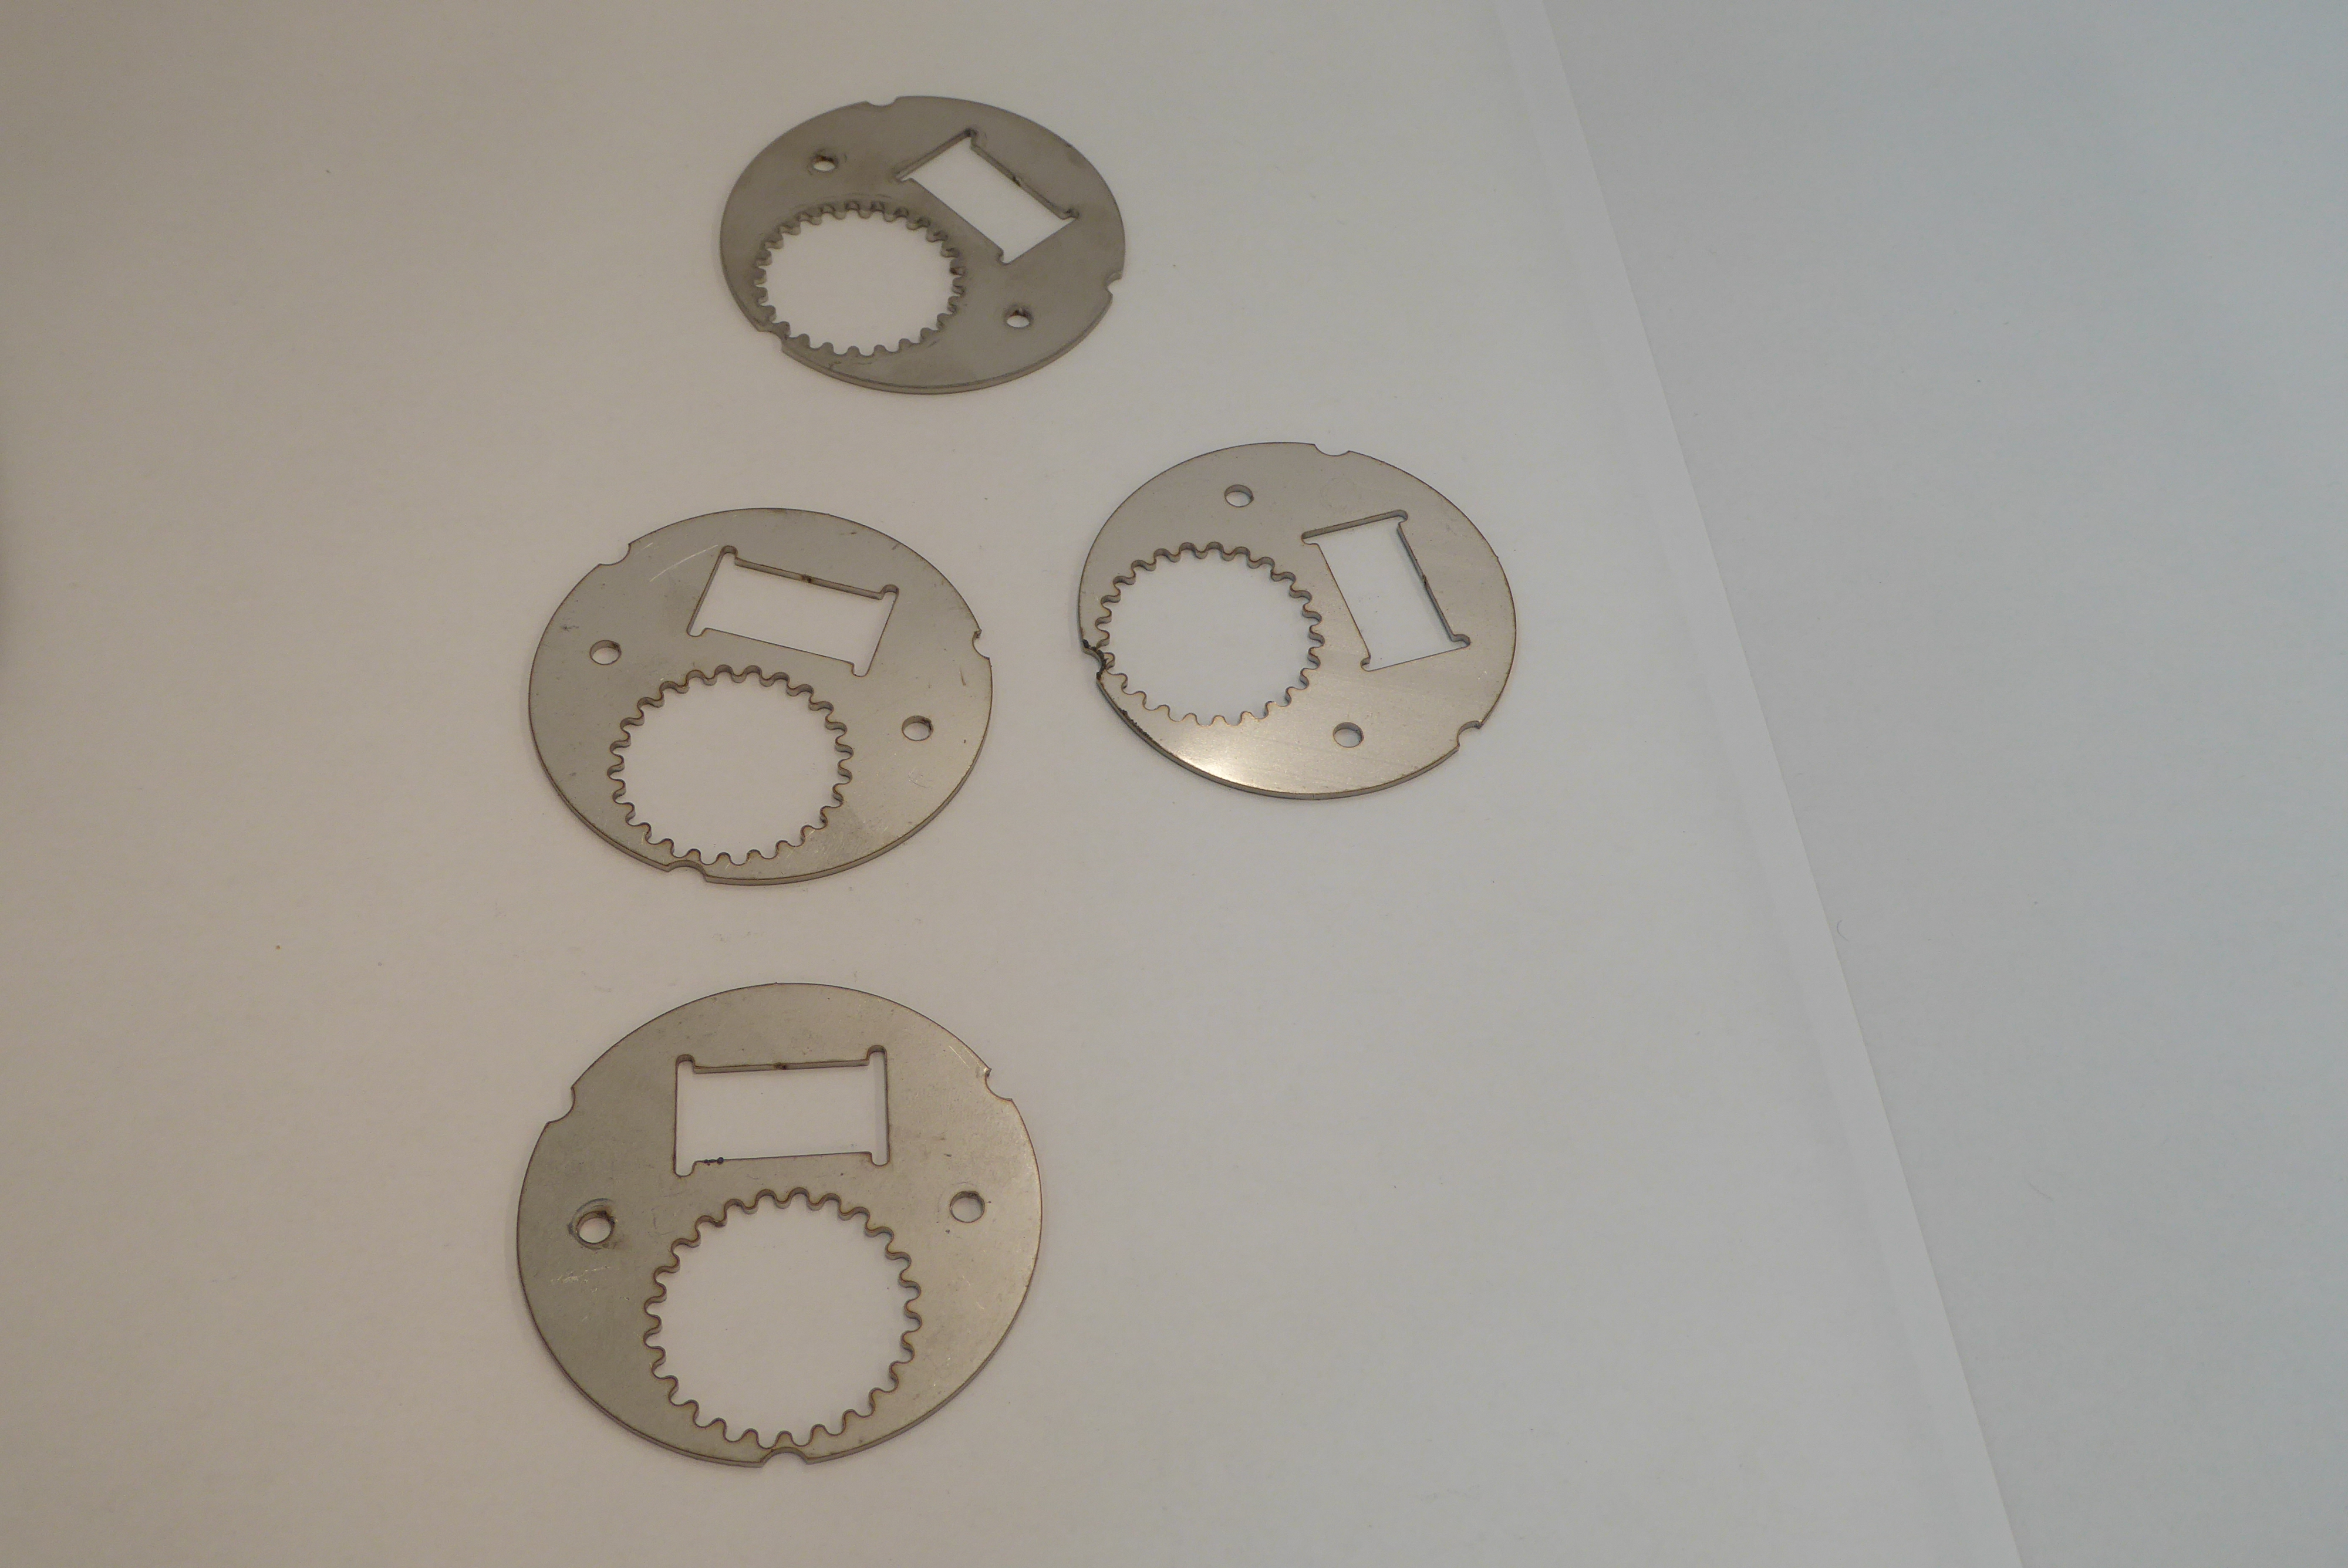
Label: Bottle Opener - Inlay